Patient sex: F
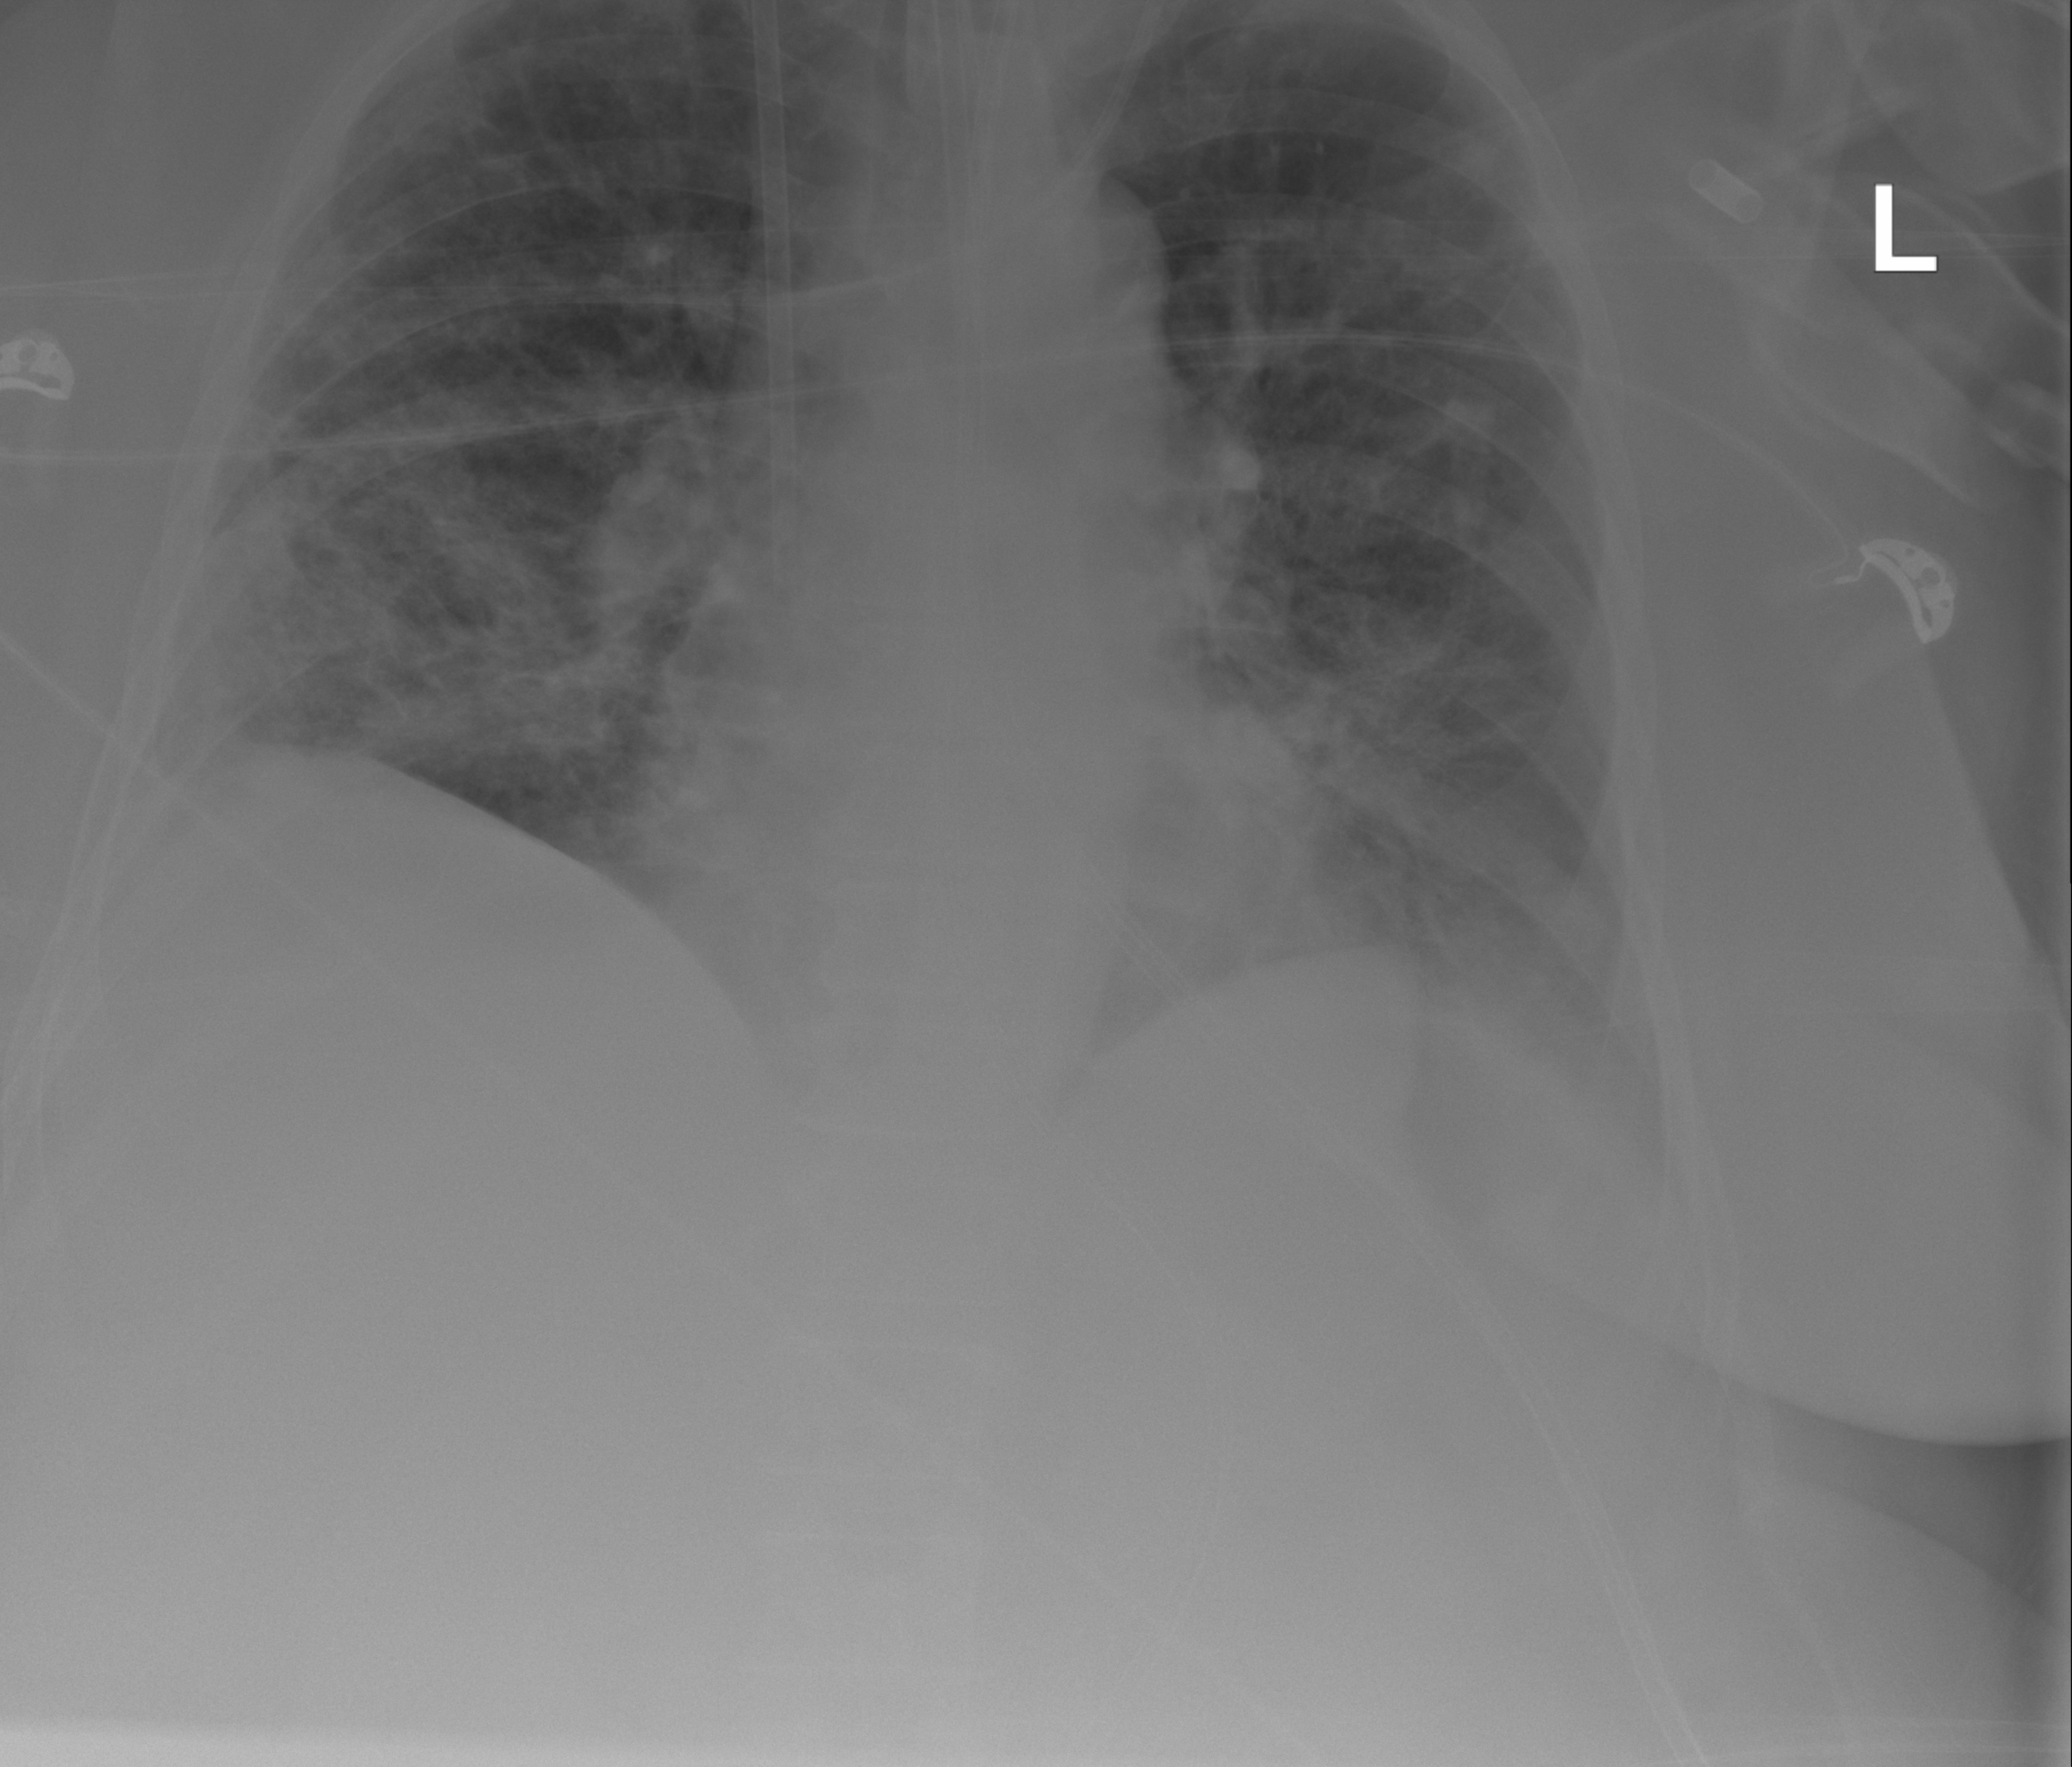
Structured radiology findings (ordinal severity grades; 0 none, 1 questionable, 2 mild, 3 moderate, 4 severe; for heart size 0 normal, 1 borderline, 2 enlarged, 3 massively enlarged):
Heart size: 0
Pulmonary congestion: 0
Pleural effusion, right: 0
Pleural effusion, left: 0
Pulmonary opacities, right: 3
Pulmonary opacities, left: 3
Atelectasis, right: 3
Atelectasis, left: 0